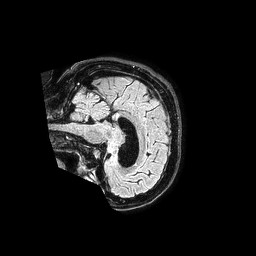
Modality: FLAIR
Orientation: sagittal
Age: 75
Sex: female
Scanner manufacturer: philips
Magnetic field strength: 1.5 T
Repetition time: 4.8 s
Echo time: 0.3 s